Field crop: maize
Growth stage: 2
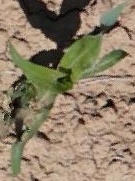
Species: maize